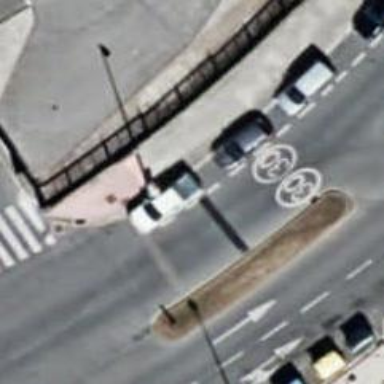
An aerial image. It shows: Bump for traffic calming.